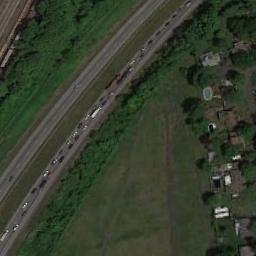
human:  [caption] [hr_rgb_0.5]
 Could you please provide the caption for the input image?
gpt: A freeway with a small bend goes through the lawn with some houses and some cars are driving on the freeway .

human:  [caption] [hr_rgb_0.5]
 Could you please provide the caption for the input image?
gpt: There are large green lawns and green trees around the freeway, There are many cars on the freeway, There are many buildings on the lawn .

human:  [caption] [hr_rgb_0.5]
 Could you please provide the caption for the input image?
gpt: The freeway is between some trees and some houses .

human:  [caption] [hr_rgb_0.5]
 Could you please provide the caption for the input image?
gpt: There are several cars on the highway .

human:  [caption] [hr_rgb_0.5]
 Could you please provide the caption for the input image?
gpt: There are green lawns and some buildings beside the freeway .